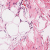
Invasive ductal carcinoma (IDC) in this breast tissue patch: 0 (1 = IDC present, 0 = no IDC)